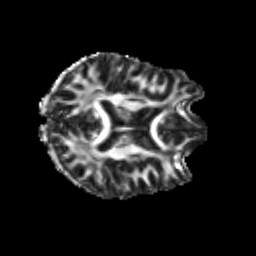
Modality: FA
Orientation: axial
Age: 29
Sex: male
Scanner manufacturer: siemens
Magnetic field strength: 3 T
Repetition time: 3.5 s
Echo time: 0.104 s